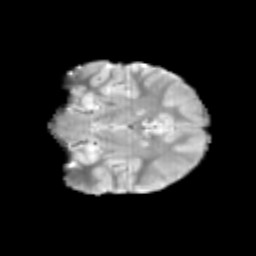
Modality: T2w
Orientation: coronal
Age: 10
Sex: female
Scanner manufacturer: siemens
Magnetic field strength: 3 T
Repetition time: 3.8 s
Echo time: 0.07 s